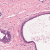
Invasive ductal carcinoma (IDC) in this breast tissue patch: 0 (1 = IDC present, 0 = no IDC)